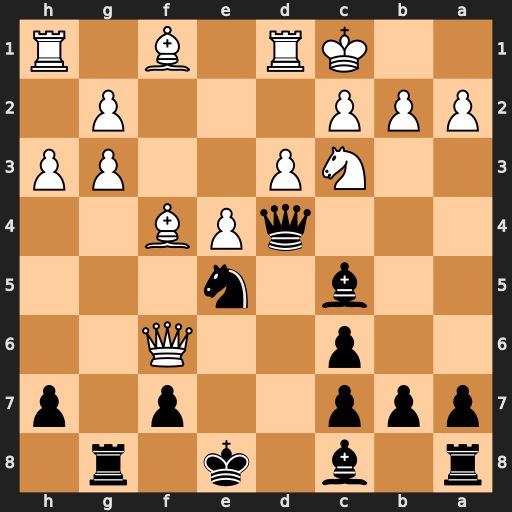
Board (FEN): r1b1k1r1/ppp2p1p/2p2Q2/2b1n3/3qPB2/2NP2PP/PPP3P1/2KR1B1R
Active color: b
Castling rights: q
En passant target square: -
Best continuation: Nxd3+ Bxd3 Qxf6